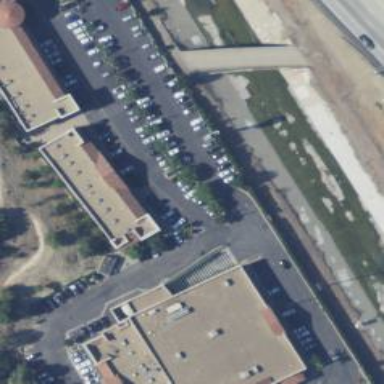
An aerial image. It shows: Car rental facility.